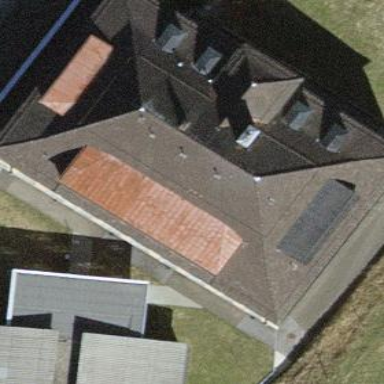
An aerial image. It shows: School building.